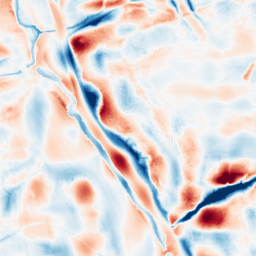
Category: wavelet
Decomposition family: wavelet_biorthogonal
Decomposition parameters: wavelet: bior4.4
level: 5
Upsampling method: cubic_catmull_rom
Upsampling parameters: scale: 8
Upsampling scale: 8